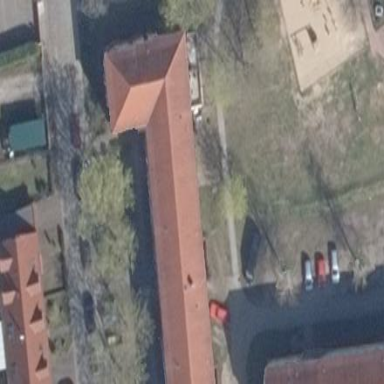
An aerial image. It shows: Hipped red residential building.